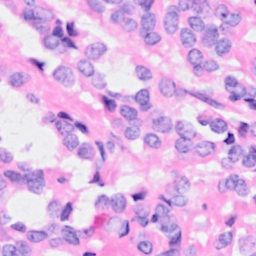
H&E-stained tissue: Breast